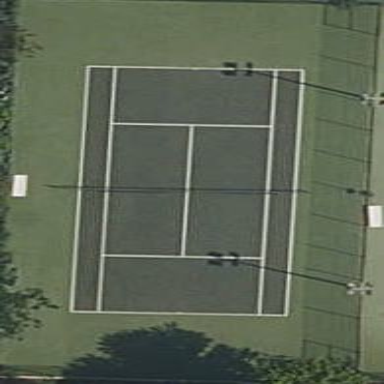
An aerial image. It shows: Tennis court with asphalt surface.